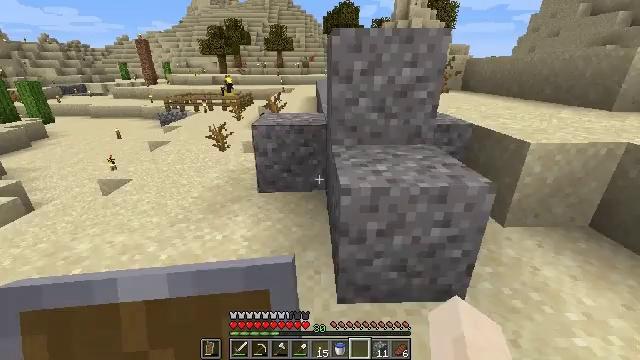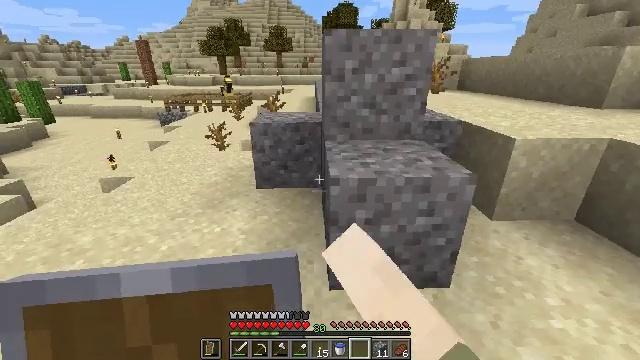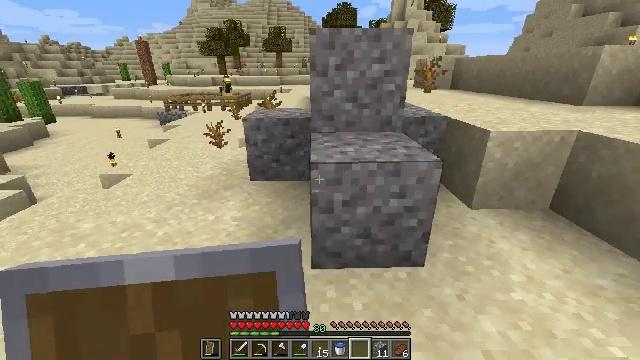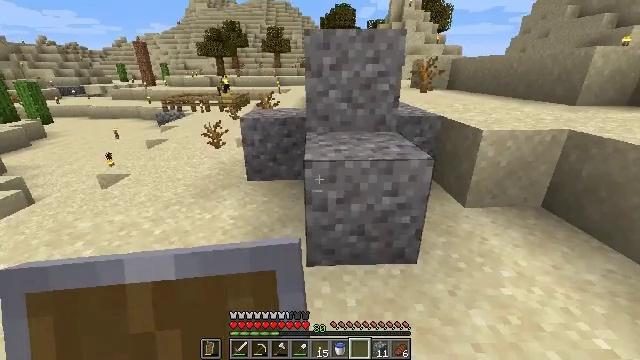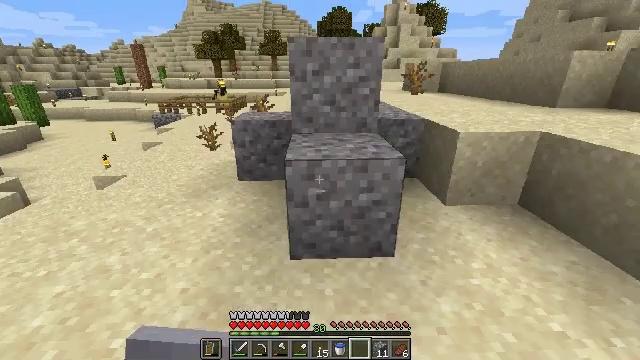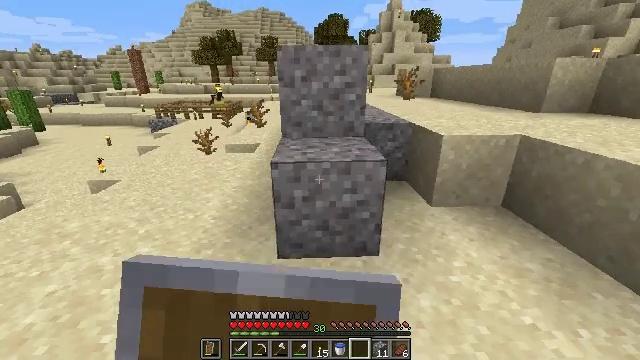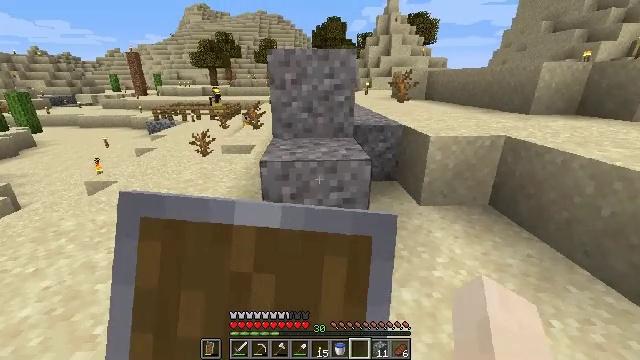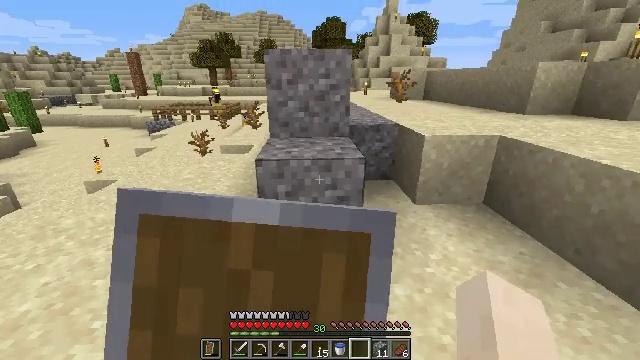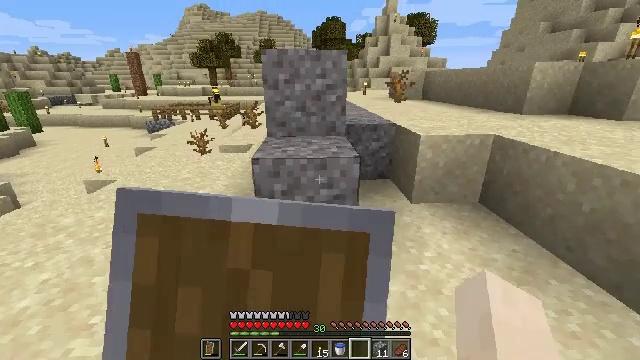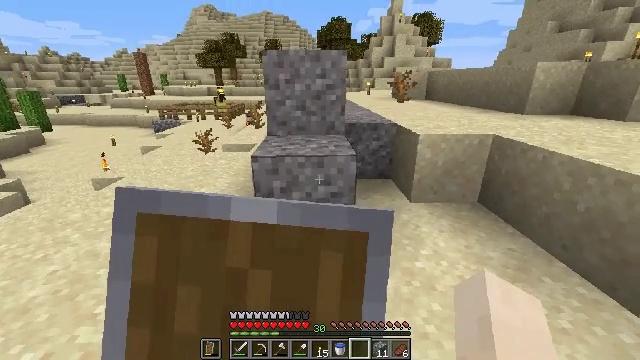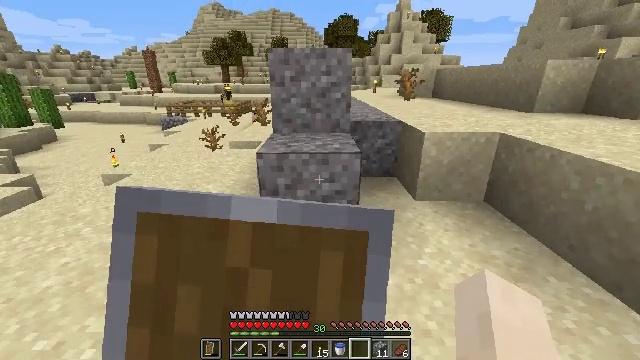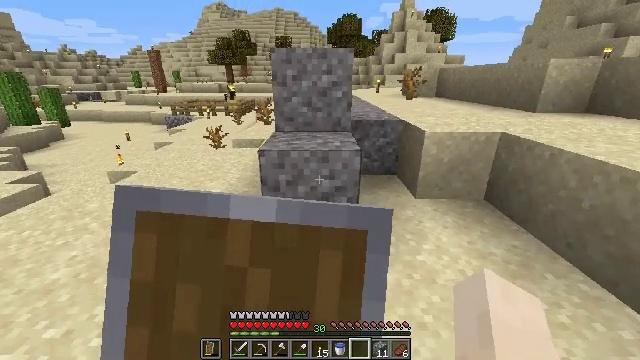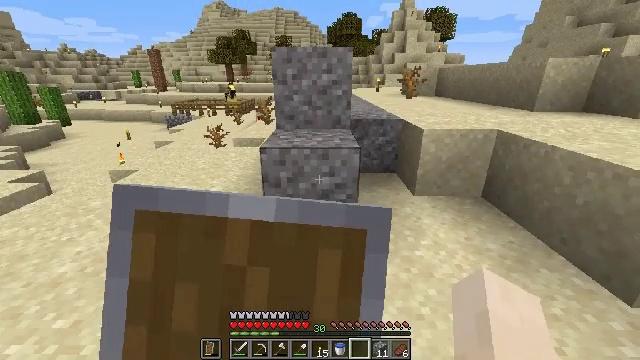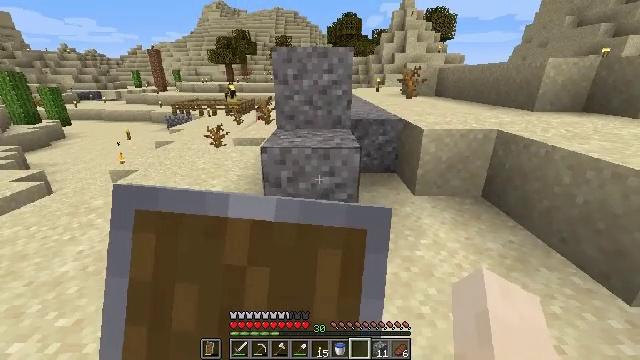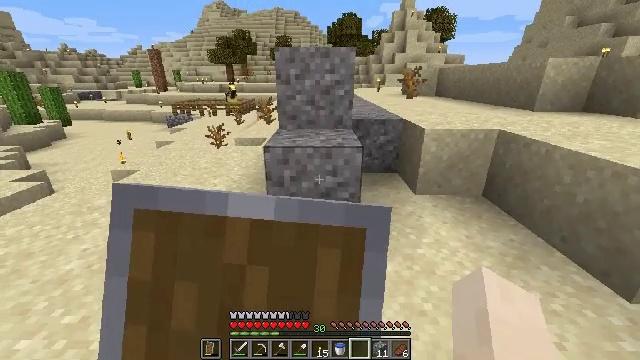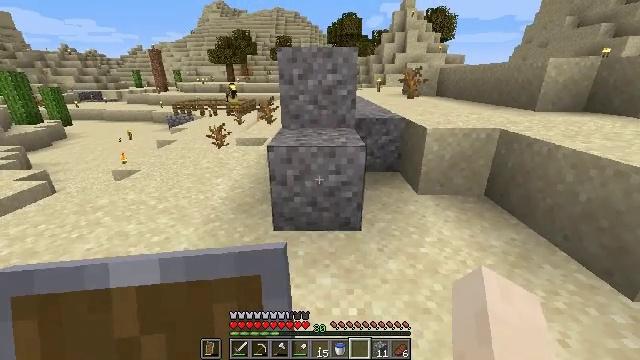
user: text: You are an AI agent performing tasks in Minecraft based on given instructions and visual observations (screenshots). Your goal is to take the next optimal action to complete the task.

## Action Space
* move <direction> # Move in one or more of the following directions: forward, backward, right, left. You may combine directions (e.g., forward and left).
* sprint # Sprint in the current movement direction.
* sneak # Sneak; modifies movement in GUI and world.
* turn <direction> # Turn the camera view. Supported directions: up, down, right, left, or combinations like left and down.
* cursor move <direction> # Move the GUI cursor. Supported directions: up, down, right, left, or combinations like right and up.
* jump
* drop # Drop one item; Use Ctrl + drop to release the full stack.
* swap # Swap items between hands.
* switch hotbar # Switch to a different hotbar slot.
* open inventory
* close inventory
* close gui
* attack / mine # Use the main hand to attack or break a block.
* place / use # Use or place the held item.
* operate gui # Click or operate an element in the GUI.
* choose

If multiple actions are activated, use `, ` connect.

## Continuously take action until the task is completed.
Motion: motion action
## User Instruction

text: Break the gravel block.
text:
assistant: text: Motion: move back and move right, use / place
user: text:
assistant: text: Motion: move back and move right, use / place
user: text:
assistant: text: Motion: move back and move right, use / place
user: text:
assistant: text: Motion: move back and move right, use / place
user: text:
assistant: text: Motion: move back and move right, turn up, use / place
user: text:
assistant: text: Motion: move back and move right, use / place
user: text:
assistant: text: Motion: move back and move right, use / place
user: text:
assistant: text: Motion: move back and move right, use / place
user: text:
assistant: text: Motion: move back and move right, turn left, use / place
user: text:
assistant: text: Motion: move back and move right, turn left, use / place
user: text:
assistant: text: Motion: move back and move right, use / place
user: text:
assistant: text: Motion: move back and move left, use / place
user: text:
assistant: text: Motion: move left, use / place
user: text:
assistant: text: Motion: move left, use / place
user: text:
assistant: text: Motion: no_op
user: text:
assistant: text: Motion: turn right
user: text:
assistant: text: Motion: move right, turn right
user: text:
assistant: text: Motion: move right
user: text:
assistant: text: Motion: move right
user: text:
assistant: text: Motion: move forward, turn left
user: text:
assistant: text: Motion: move forward, turn left
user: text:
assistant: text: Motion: move forward, turn left, use / place
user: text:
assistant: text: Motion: move forward, use / place
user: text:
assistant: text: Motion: move forward, use / place
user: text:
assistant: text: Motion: move forward, turn down, use / place
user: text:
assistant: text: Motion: move forward, turn right and down
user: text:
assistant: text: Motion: move forward, turn right and down
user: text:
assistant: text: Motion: move forward, turn right
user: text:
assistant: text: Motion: no_op
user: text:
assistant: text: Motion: turn up